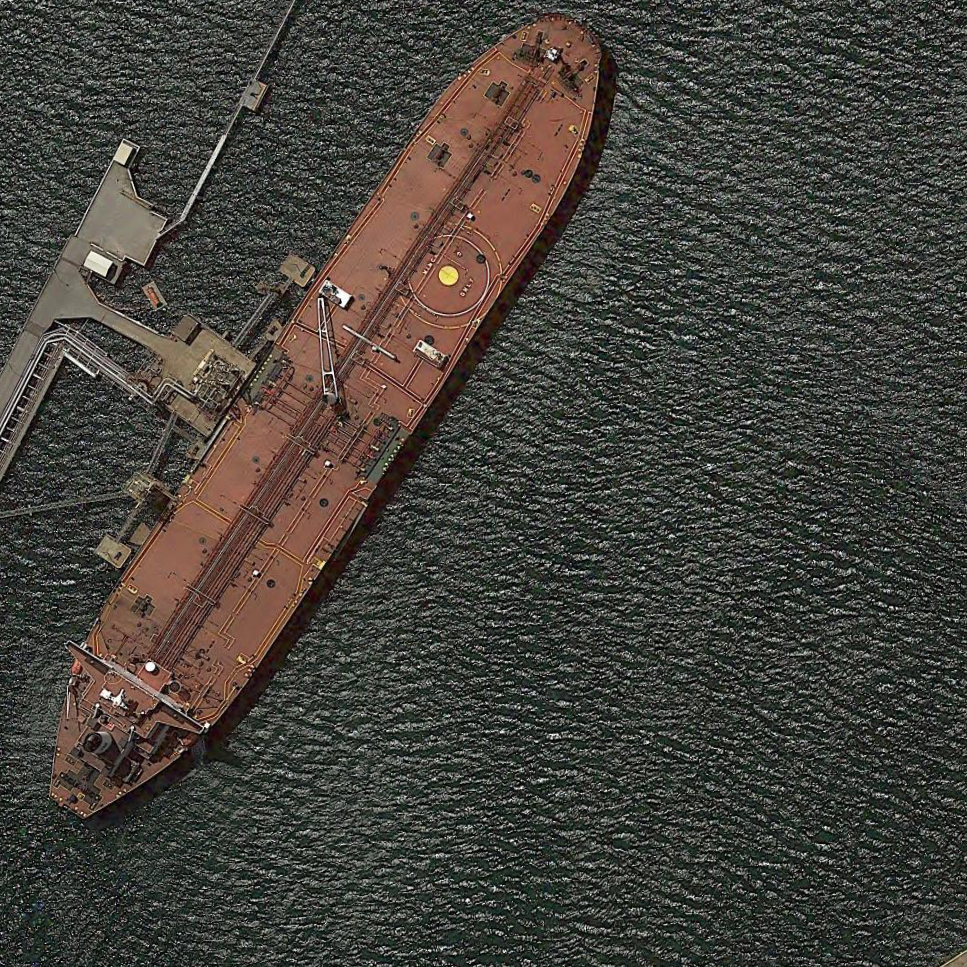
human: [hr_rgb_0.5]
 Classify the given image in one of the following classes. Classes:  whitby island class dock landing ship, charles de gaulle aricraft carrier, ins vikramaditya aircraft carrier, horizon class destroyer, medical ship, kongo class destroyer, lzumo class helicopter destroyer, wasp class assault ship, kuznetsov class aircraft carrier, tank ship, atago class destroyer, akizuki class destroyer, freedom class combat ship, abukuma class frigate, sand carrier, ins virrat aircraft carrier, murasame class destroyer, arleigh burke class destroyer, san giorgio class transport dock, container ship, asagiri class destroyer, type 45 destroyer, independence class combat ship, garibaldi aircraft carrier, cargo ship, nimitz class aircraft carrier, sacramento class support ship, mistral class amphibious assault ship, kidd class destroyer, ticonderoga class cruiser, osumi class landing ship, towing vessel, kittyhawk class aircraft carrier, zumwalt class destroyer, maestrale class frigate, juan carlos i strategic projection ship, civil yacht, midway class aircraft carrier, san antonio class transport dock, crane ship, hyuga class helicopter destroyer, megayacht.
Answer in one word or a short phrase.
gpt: Tank ship